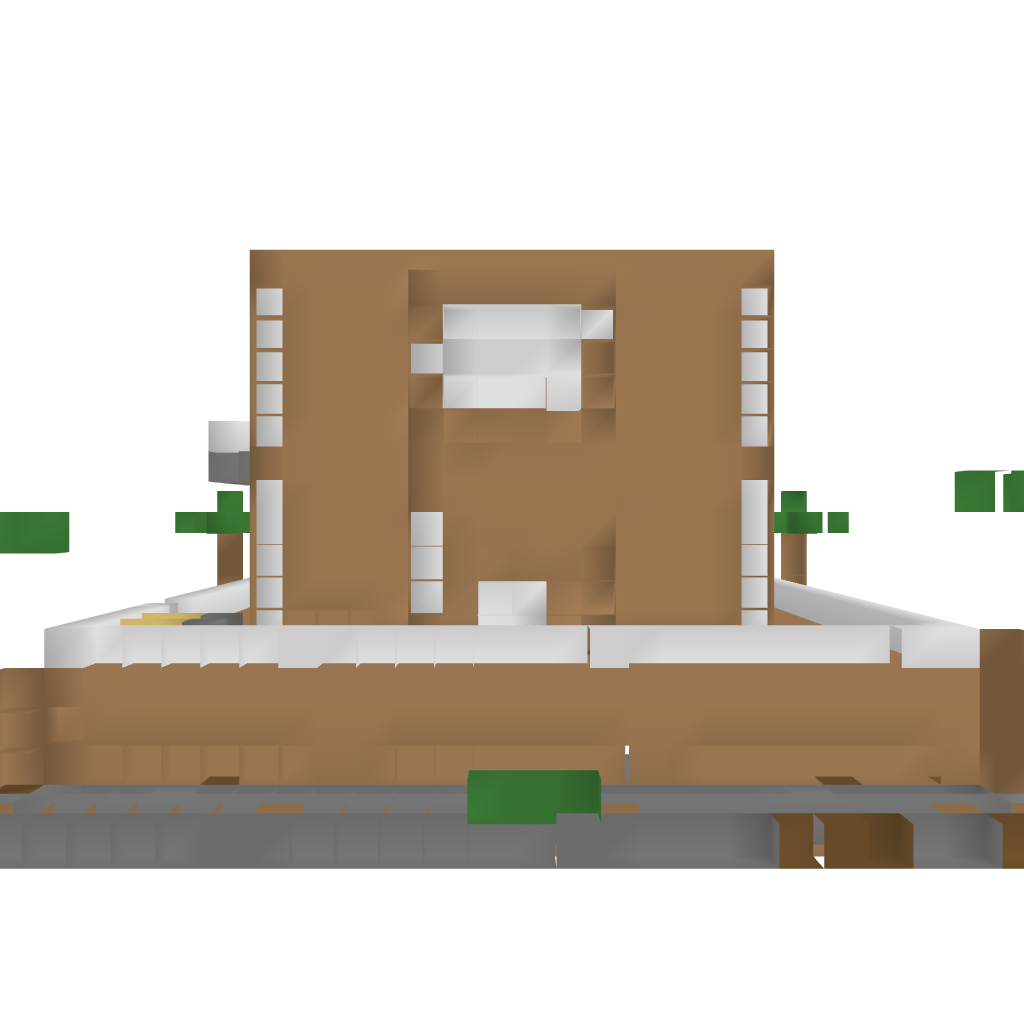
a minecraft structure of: Modern House good quality